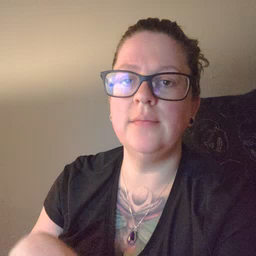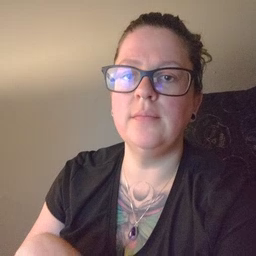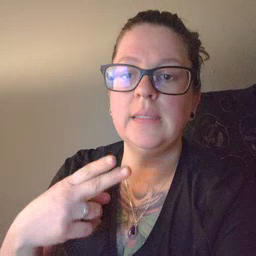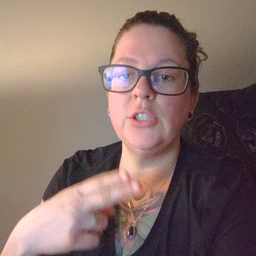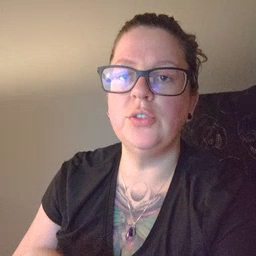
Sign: scissors